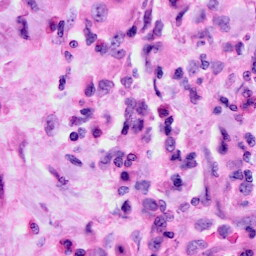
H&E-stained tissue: Cervix